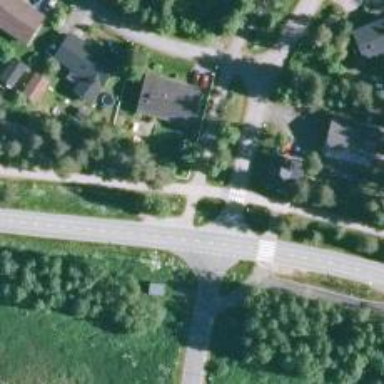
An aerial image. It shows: Asphalt cycleway.